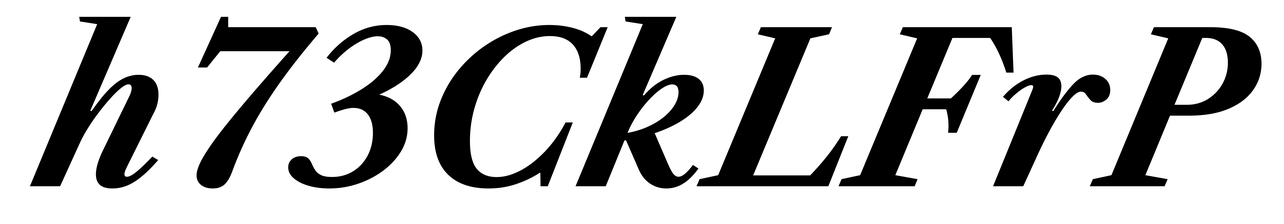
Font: LibreCaslonText-Italic_Bold_Italic